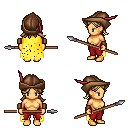
a pixel art fantasy rpg character, female body template, human, tanned skin, yellow tattered cape, red pants, blonde loose hair, leather cap, leather bracers, spear, four views (front, back, left, right), 2x2 character sprite sheet, small pixel art, hard edges, no anti-aliasing